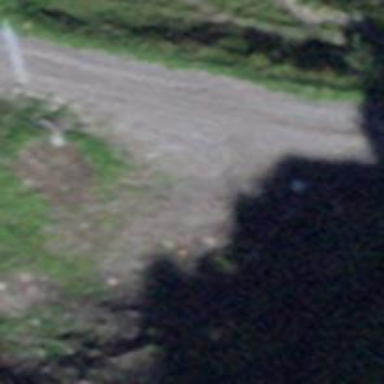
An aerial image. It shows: Gravel track with grade4 tracktype.